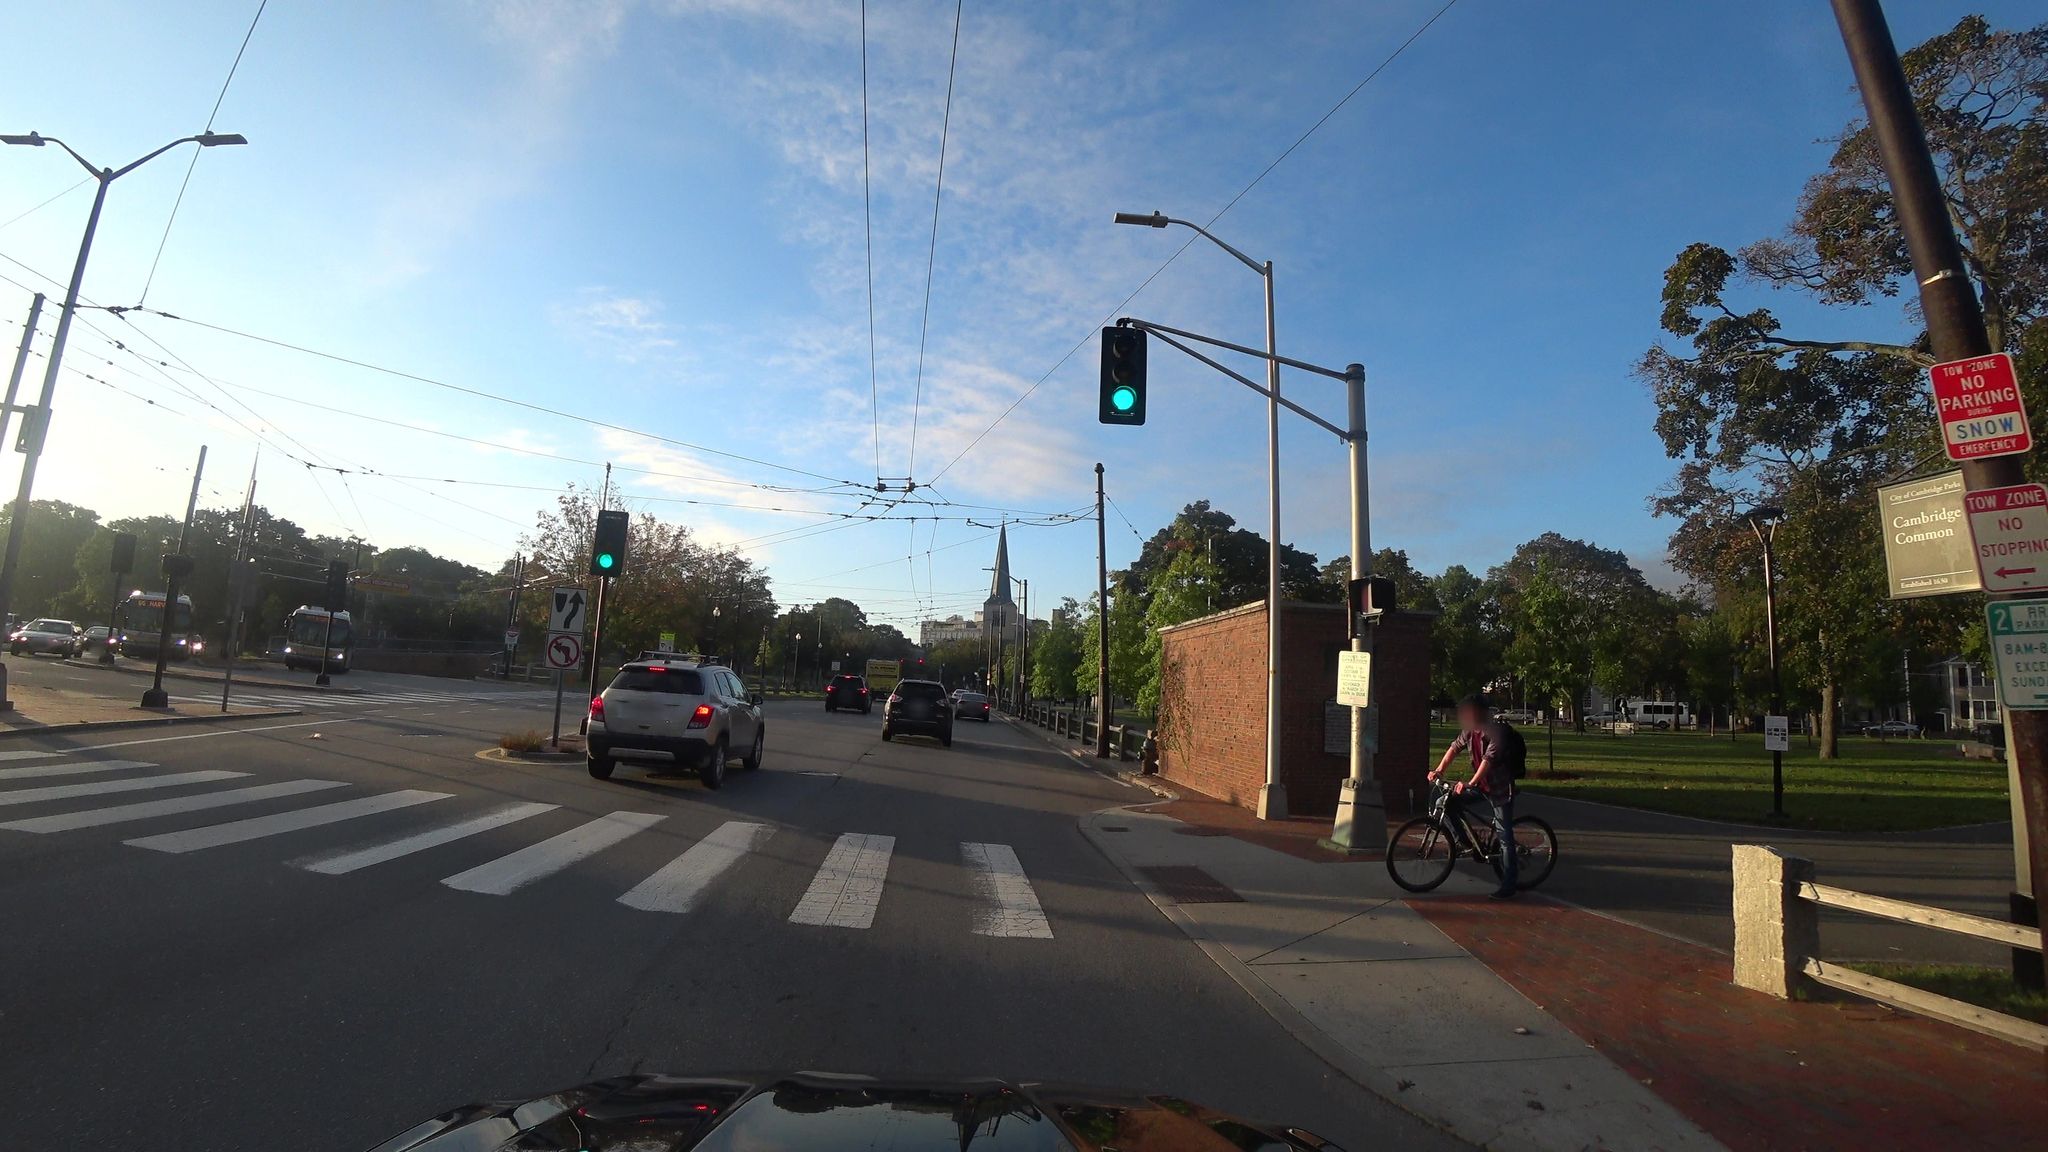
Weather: clear
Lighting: day
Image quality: good
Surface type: cycling surface
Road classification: primary
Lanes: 2
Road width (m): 20.1
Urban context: urban centre
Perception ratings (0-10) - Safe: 7.12, Lively: 8.02, Beautiful: 4.19, Boring: 3.86, Depressing: 1.57, Wealthy: 5